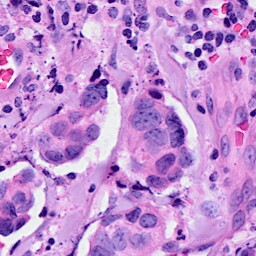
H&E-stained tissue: Breast